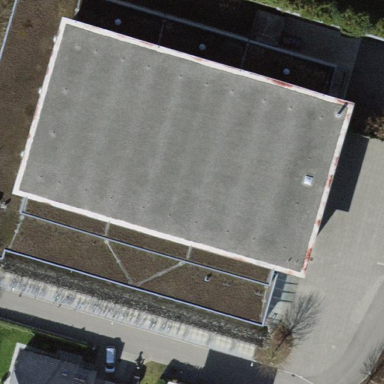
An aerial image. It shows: School building.